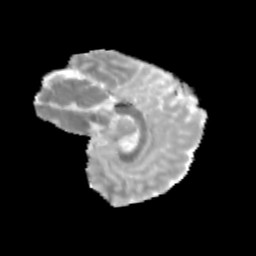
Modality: MD
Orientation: sagittal
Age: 11
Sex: male
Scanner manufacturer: siemens
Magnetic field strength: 3 T
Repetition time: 3.8 s
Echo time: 0.07 s